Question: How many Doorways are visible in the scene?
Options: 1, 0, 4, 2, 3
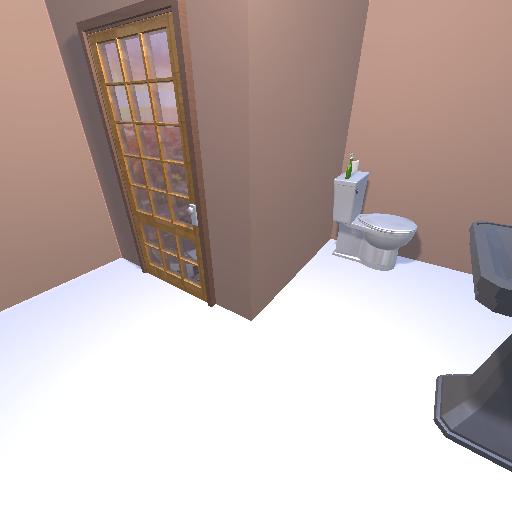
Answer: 1